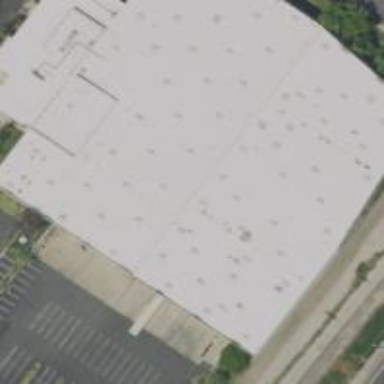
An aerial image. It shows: Commercial building.